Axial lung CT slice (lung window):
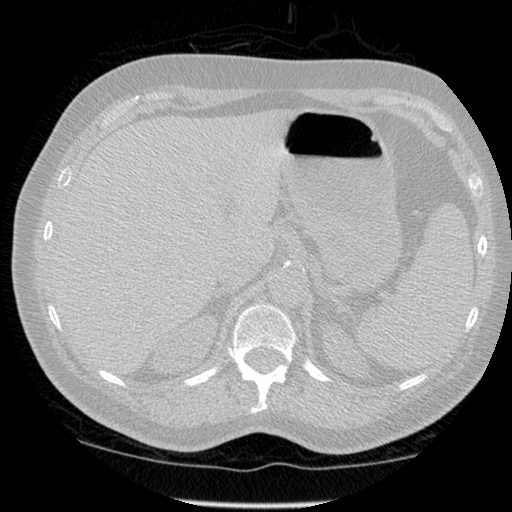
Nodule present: no